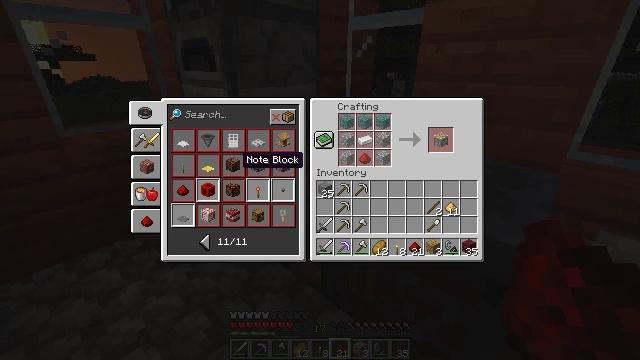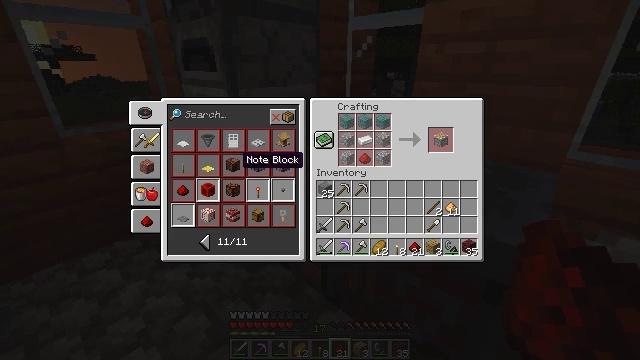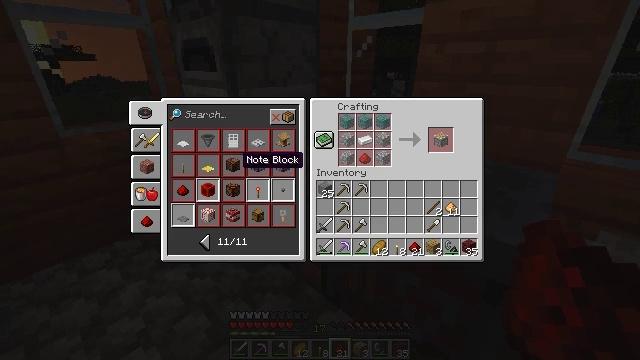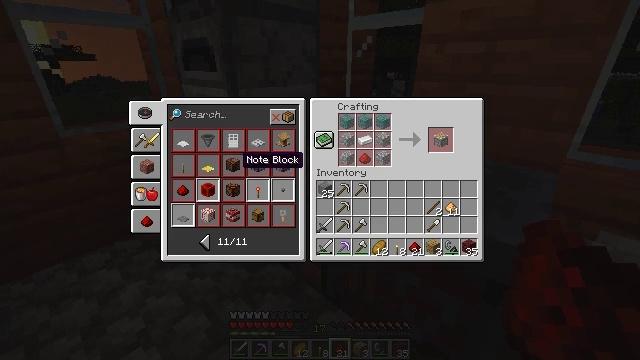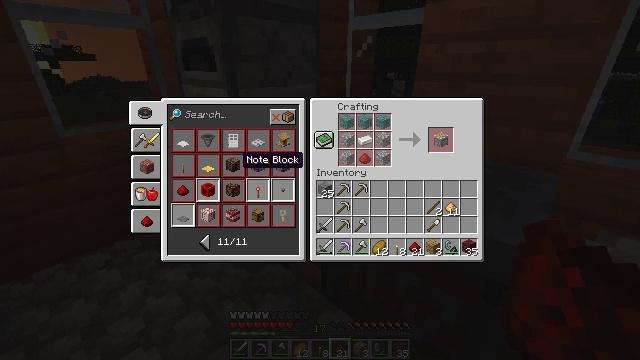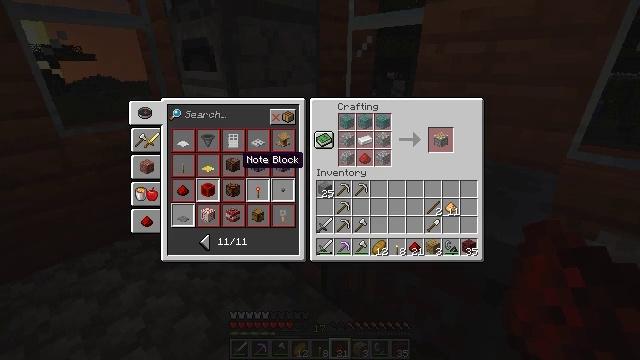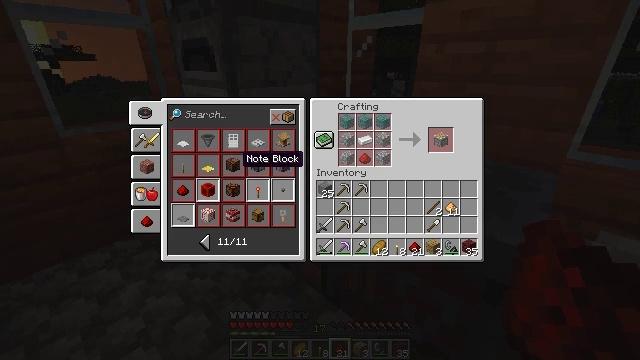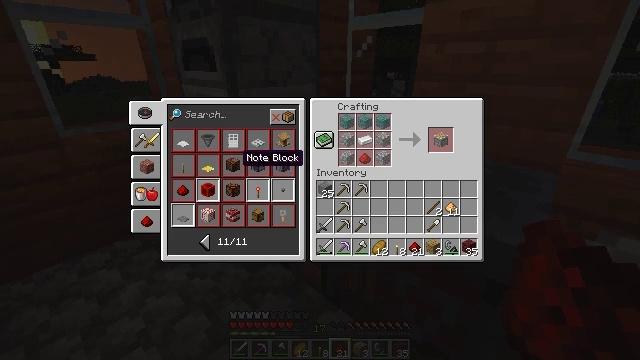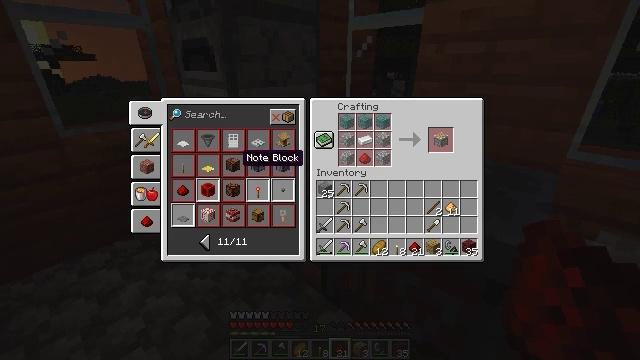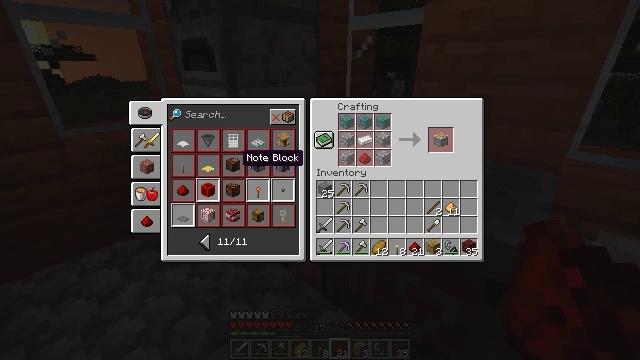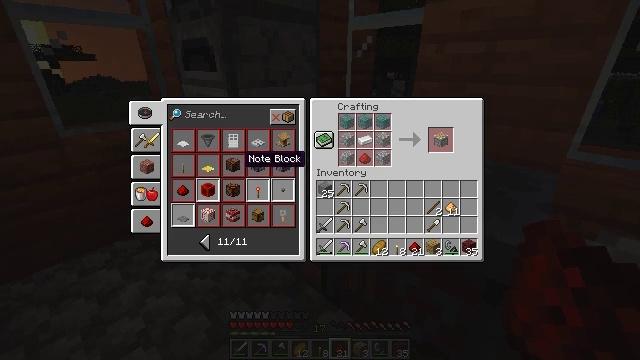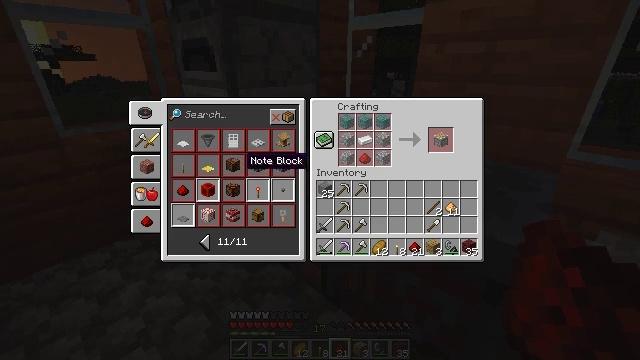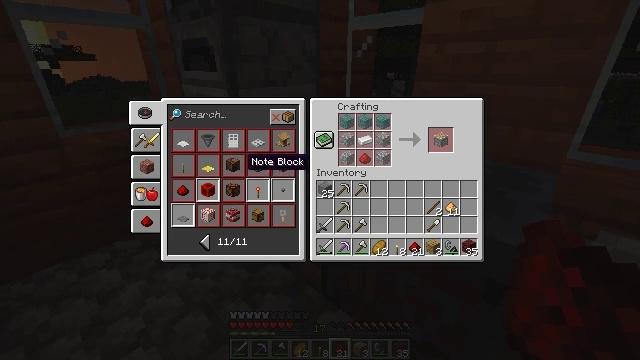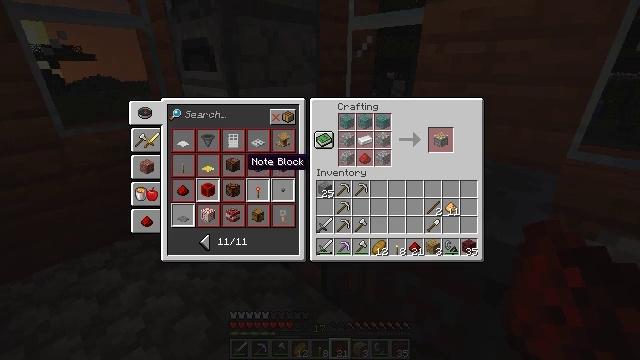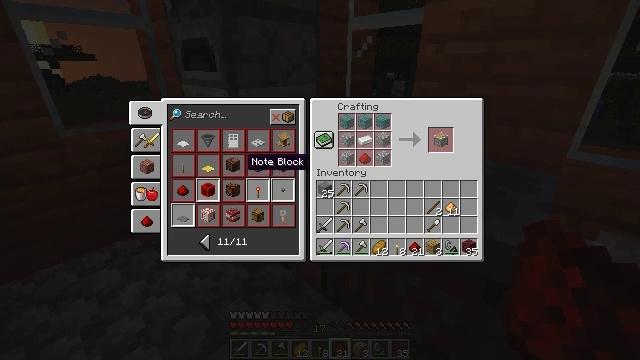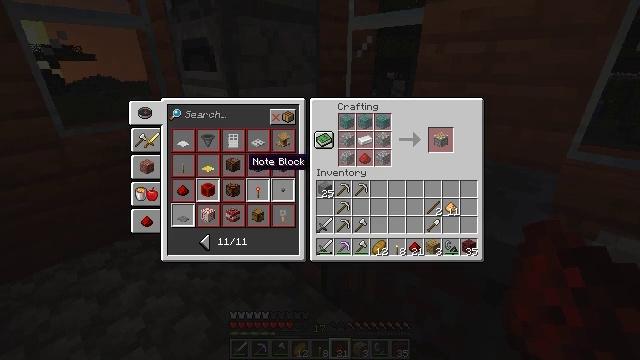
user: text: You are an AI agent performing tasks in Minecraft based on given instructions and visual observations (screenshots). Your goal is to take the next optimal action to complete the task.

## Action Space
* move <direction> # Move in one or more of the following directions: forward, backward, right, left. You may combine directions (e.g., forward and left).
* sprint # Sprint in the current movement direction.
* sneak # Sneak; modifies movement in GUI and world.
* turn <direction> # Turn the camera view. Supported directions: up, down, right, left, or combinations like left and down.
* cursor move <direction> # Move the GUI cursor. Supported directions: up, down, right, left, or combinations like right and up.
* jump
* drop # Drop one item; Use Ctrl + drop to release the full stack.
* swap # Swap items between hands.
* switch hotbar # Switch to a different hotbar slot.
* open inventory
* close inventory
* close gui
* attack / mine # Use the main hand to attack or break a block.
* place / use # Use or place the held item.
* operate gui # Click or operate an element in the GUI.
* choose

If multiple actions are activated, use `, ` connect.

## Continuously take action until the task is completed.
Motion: motion action
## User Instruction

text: Remove an iron sword from the inventory.
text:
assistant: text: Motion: no_op
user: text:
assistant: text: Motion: no_op
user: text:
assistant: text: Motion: no_op
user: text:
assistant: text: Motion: no_op
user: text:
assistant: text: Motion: no_op
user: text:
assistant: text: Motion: no_op
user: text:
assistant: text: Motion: no_op
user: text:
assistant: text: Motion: no_op
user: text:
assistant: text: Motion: no_op
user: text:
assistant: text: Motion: no_op
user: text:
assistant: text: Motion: no_op
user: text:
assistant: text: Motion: no_op
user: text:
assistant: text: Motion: no_op
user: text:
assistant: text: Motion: no_op
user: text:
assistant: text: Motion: no_op
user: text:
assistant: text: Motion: no_op
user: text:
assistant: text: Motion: no_op
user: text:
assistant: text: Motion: no_op
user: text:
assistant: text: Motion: cursor move right and down
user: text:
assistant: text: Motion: cursor move right
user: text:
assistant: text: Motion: cursor move right
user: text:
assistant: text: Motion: no_op
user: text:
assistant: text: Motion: no_op
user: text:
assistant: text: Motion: no_op
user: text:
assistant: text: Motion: no_op
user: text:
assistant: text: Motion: no_op
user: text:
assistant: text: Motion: no_op
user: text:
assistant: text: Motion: no_op
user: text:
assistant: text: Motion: no_op
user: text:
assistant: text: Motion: no_op